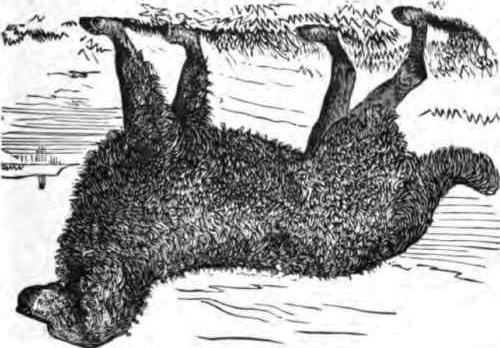
Label: Chesapeake Bay retriever